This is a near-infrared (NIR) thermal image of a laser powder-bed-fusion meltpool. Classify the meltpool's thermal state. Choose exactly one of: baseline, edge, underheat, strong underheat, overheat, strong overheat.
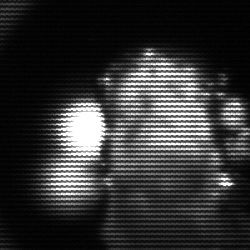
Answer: strong underheat